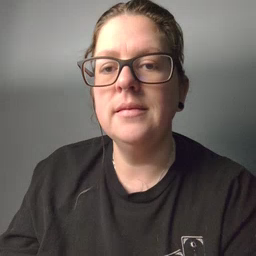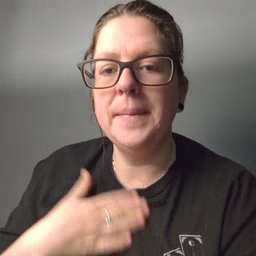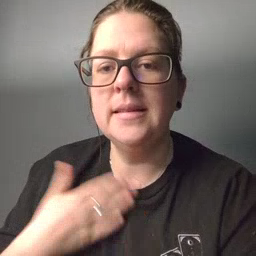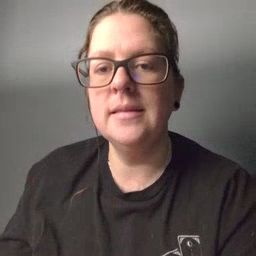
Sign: happy